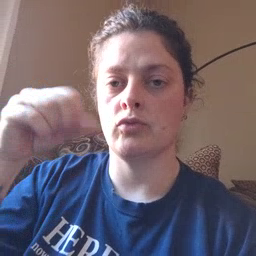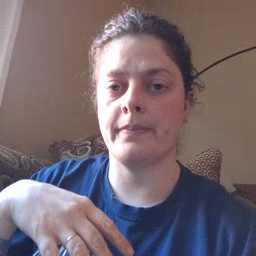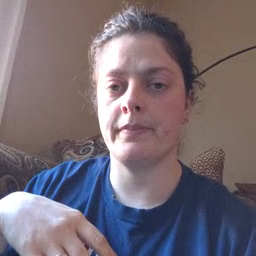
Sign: drop